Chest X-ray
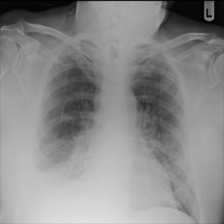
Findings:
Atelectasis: negative
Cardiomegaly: negative
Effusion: positive
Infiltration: negative
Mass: negative
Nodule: positive
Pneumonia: negative
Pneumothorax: negative
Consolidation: negative
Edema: negative
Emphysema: negative
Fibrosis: negative
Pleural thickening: negative
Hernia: negative